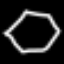
Label: octagon